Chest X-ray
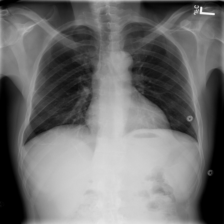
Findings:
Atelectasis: negative
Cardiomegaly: negative
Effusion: negative
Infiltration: negative
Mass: negative
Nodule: negative
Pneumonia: negative
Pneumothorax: negative
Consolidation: negative
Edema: negative
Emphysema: negative
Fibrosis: negative
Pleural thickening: negative
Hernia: negative